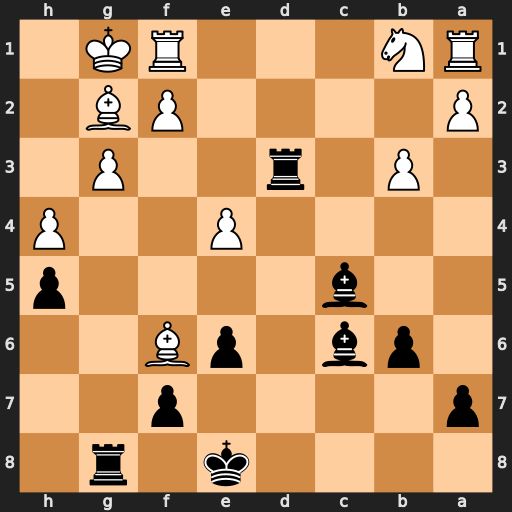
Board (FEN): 4k1r1/p4p2/1pb1pB2/2b4p/4P2P/1P1r2P1/P4PB1/RN3RK1
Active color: b
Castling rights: -
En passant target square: -
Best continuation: Rdxg3 Kh1 Rxg2